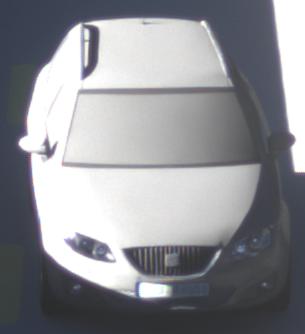
Make: SEAT
Model: Exeo ST 1.6
Detailed model: Exeo (3R) ST
Model produced from: 2010/05
Model produced until: 2010/08
Doors: 5
Color: gray
Road condition: dry road
Daytime: sunrise or sunset
Contrast: medium contrast